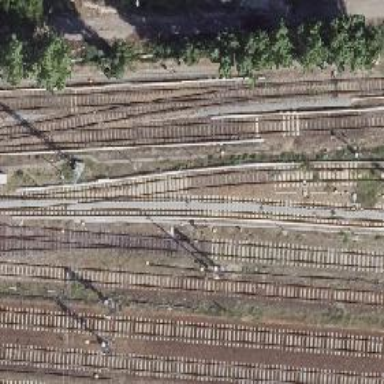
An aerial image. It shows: Railway signal.